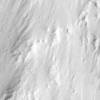
Label: not_dusty